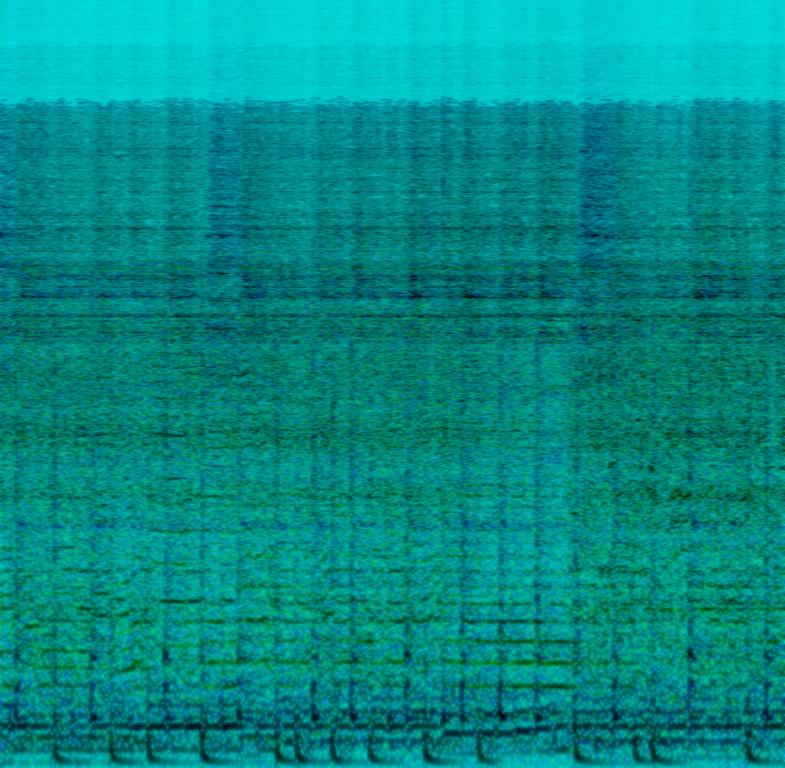
This hard rock song features a distortion guitar playing aggressive riffs. This is accompanied by a rock percussion playing a simple rock beat with a roll at the end. The bass guitar plays the root notes of the chord with a flourish to move to the subsequent note. There are no voices in this song. This is an instrumental song.